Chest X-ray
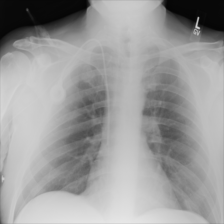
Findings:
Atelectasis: negative
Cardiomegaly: negative
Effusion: negative
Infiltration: negative
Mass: negative
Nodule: negative
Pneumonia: negative
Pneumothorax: negative
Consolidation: negative
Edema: negative
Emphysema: negative
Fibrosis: negative
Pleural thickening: negative
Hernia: negative